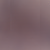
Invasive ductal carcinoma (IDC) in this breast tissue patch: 0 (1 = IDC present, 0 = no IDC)